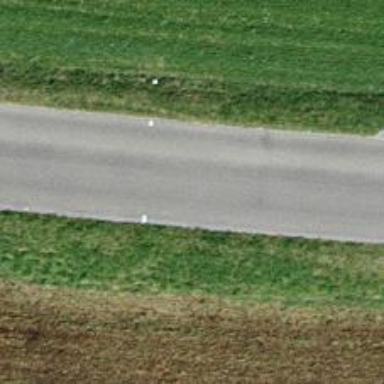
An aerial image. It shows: Tertiary road.